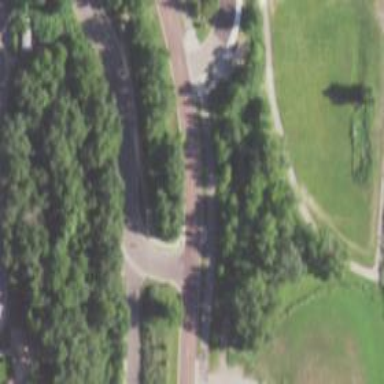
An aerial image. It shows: Asphalt cycleway with unmarked crossing.